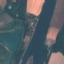
Land use / land cover: River